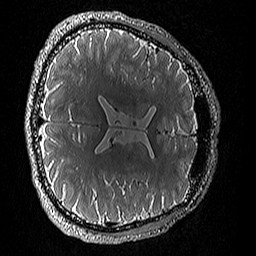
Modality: T2w
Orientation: axial
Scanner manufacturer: siemens
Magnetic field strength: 3 T
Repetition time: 3.2 s
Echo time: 0.428 s